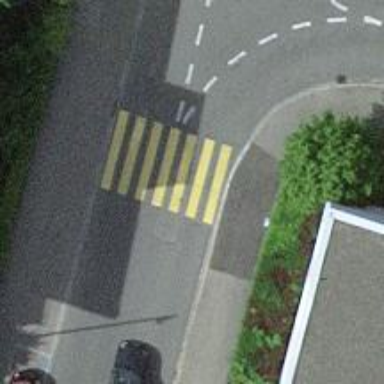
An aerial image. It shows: Uncontrolled zebra crossing.